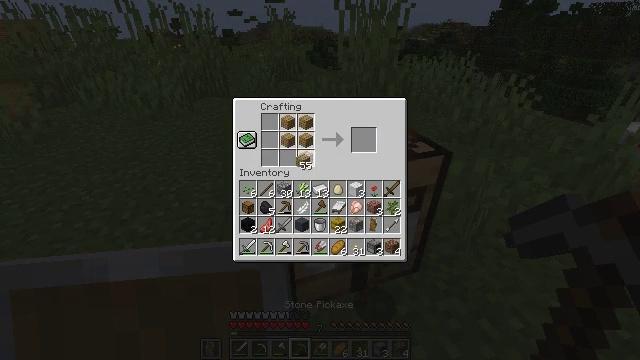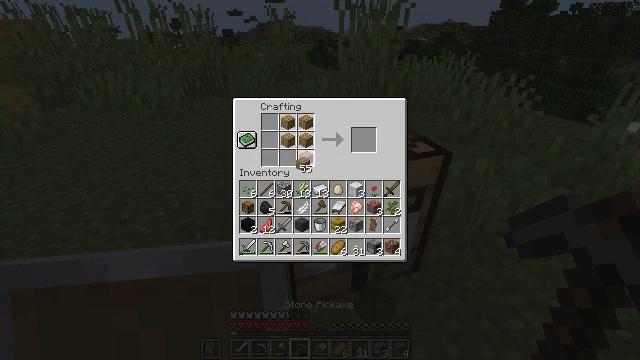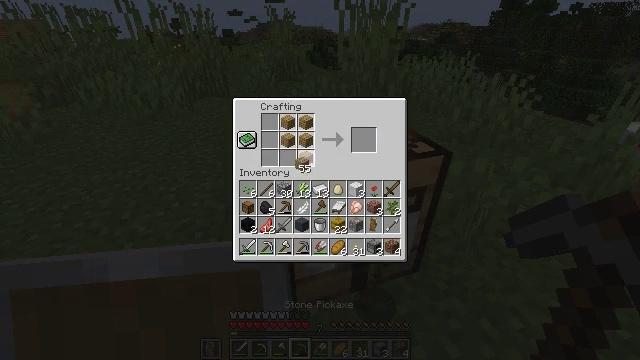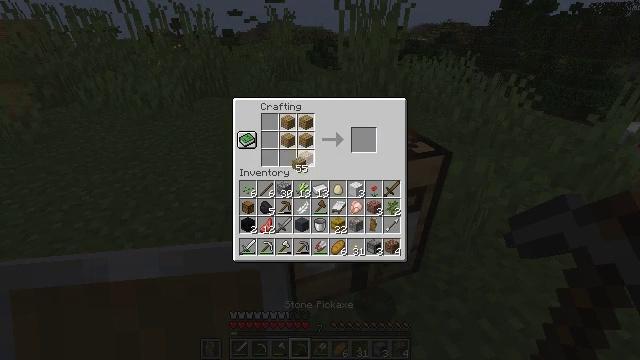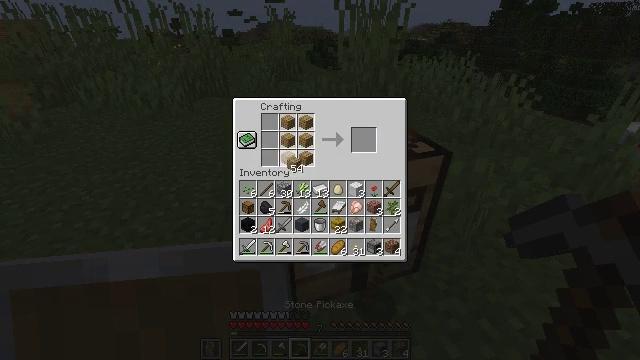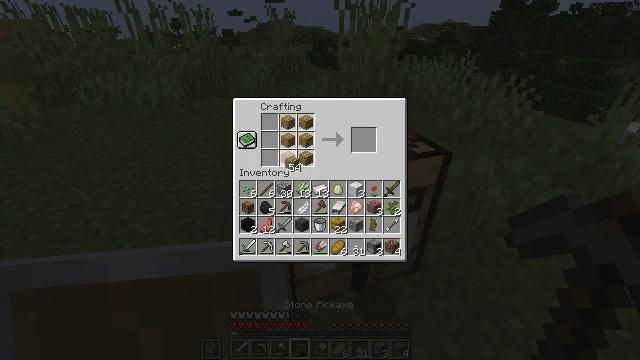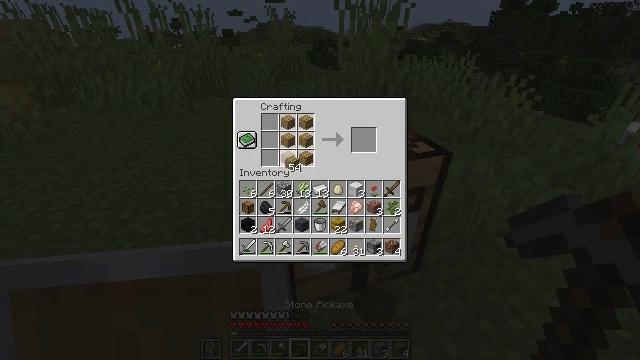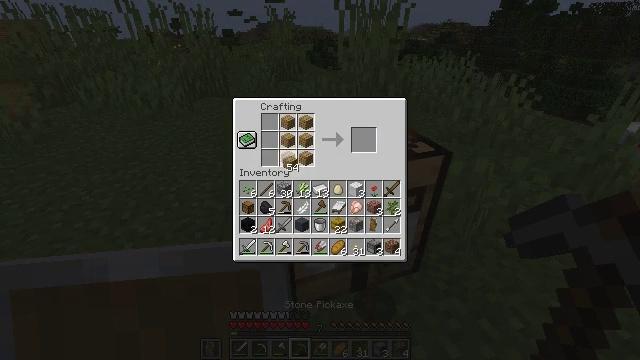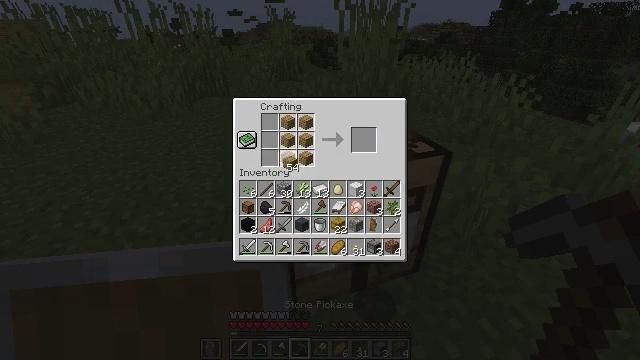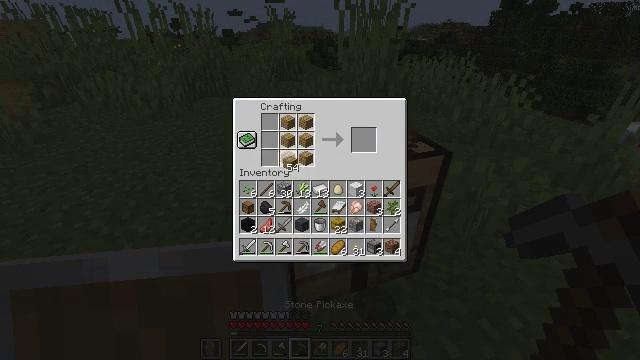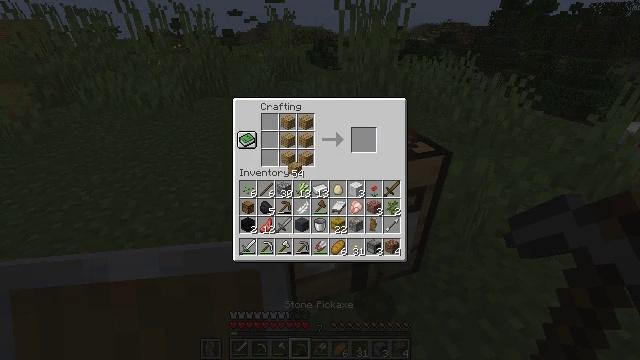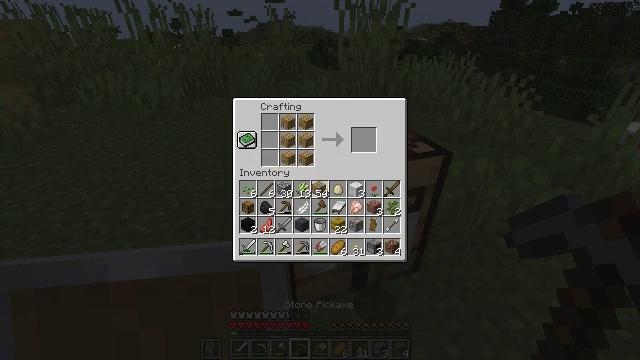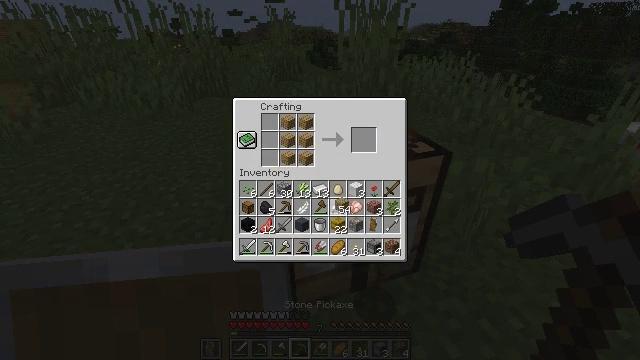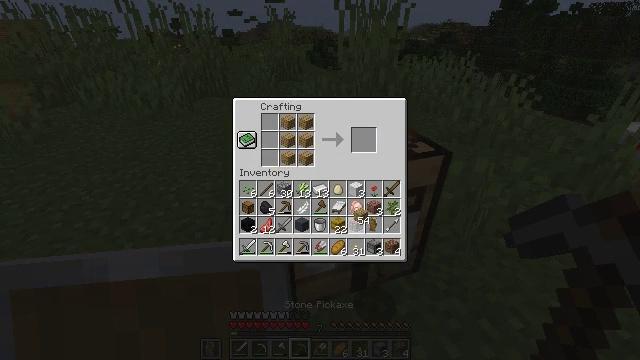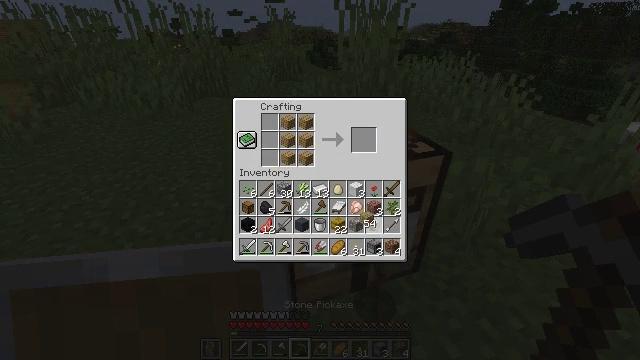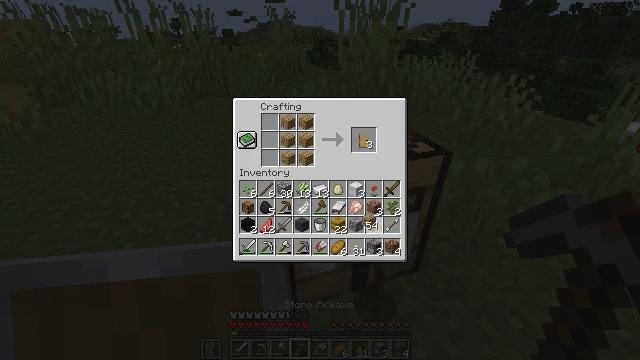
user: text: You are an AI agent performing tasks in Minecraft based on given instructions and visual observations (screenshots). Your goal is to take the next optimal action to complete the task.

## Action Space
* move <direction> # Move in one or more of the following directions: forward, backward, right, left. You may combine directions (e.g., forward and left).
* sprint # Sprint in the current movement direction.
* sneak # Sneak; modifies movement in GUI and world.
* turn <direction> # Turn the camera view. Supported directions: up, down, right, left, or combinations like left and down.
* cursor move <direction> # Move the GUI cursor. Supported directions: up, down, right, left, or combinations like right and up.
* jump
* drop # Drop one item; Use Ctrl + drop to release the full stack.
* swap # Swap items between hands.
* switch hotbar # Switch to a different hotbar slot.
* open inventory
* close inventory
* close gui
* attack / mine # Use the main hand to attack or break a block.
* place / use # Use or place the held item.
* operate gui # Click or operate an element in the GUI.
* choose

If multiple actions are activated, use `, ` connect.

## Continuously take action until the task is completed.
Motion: motion action
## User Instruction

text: Drop oak planks from the inventory.
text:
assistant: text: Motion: choose
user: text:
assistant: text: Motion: choose
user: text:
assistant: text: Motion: choose
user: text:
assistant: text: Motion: choose
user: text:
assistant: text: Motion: choose
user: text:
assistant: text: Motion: choose
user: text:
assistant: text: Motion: choose
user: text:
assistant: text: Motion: choose
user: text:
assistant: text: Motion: choose
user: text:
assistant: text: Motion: no_op
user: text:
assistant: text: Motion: cursor move right and down
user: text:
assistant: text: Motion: cursor move right and down
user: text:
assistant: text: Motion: cursor move right and down
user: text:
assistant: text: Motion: no_op
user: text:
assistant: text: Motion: no_op
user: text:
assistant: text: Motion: no_op
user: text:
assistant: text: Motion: no_op
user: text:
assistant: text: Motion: cursor move right
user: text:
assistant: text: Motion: cursor move right
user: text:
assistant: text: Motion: no_op
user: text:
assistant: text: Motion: no_op
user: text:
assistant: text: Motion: no_op
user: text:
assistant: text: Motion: no_op
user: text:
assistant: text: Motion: operate gui
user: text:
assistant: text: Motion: operate gui
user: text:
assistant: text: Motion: operate gui
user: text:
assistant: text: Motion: cursor move right
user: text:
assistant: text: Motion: cursor move right and up
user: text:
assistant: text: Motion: cursor move right and up
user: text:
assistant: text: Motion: no_op